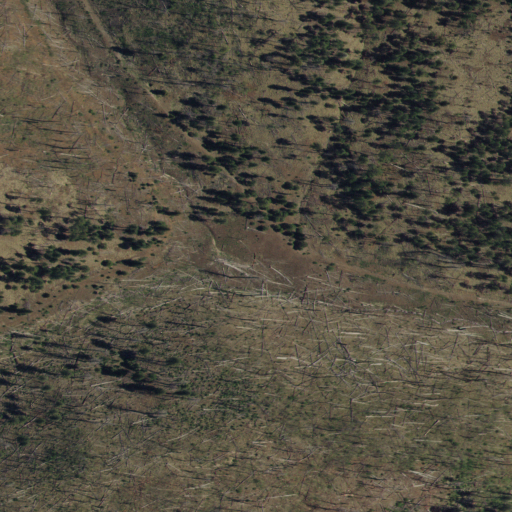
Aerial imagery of plain(s) in New Mexico named Bill Lewis Cienega containing shrub, evergreen forest, open development, and medium intensity development